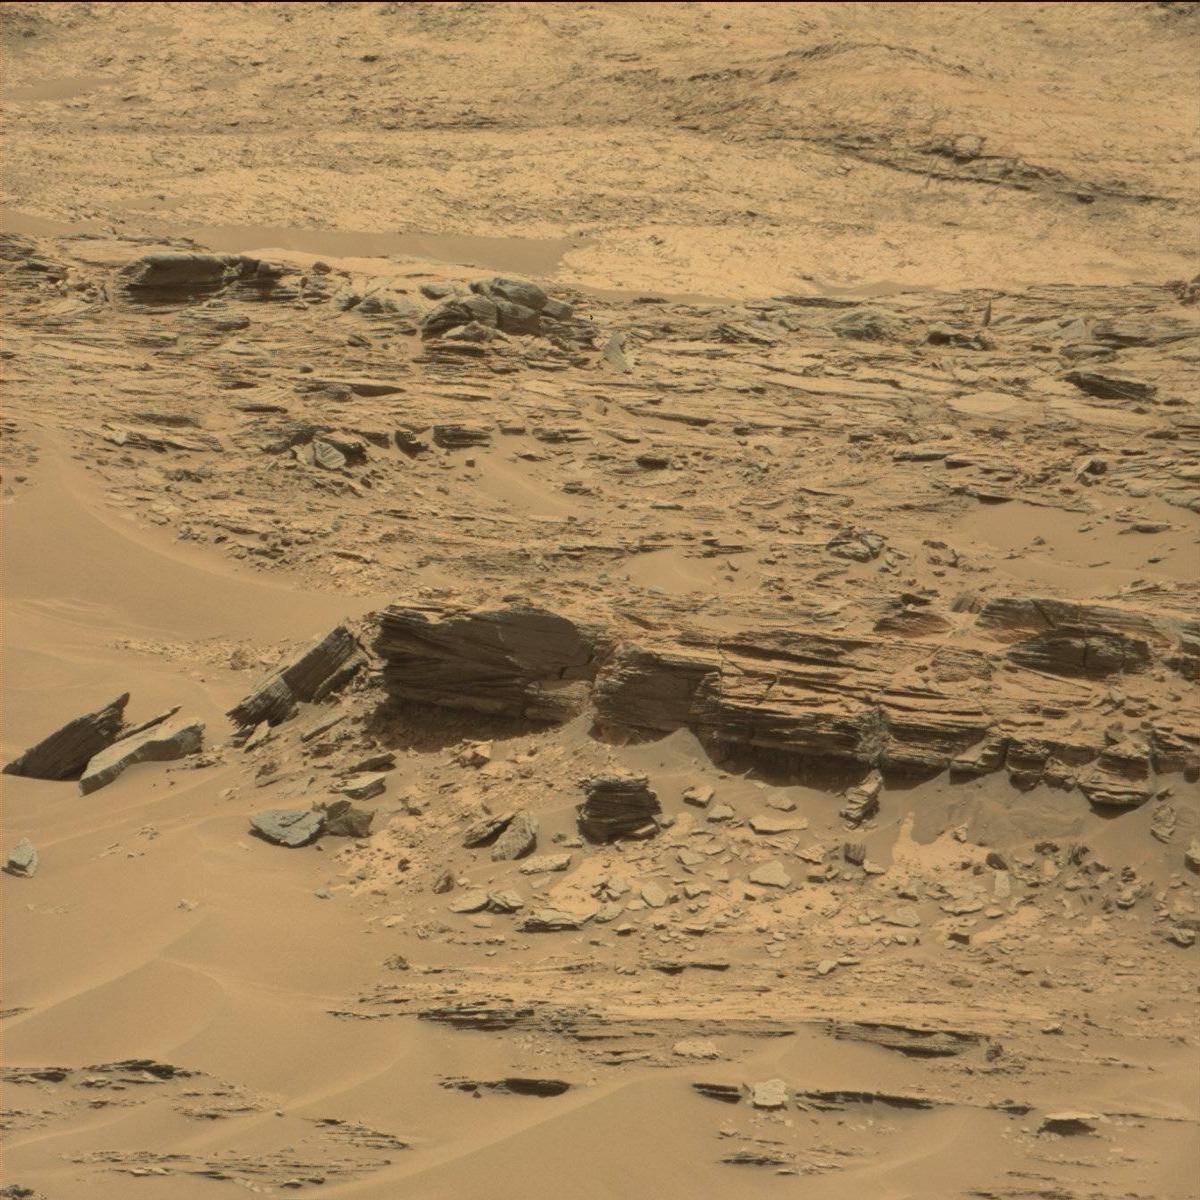
Terrain classes present: Bedrock, Sand / Soil